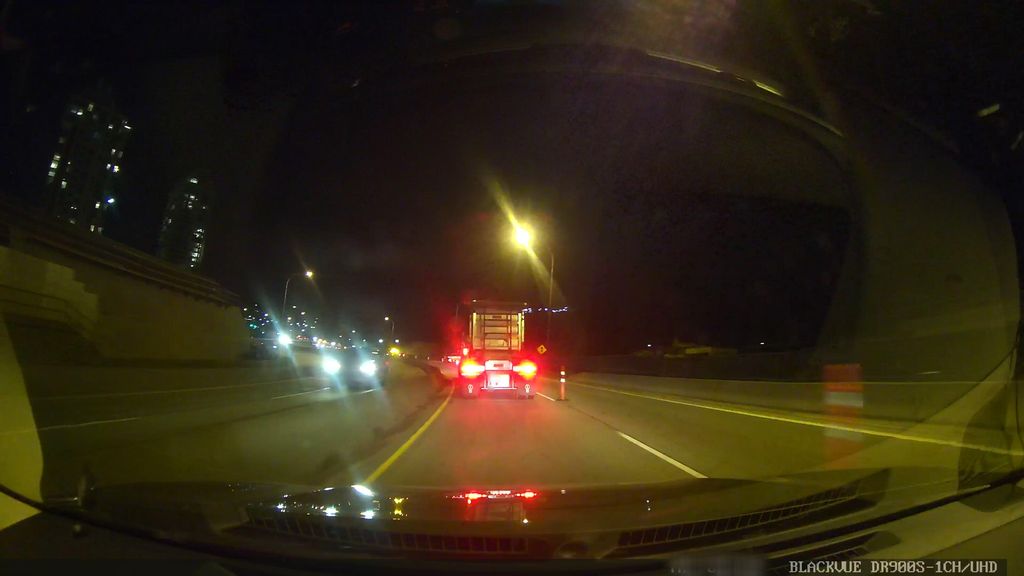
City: vancouver